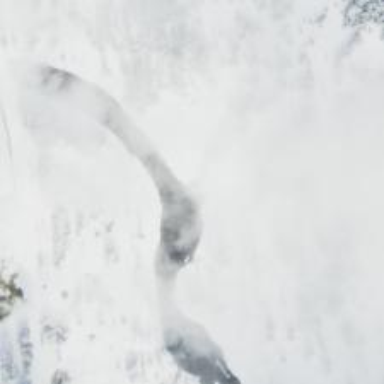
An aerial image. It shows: Geyser in its natural environment.